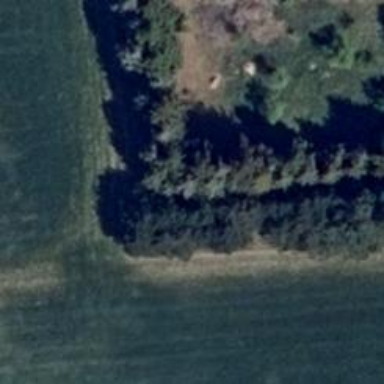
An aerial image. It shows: Mixed tree row with combination of leaf types and cycles.